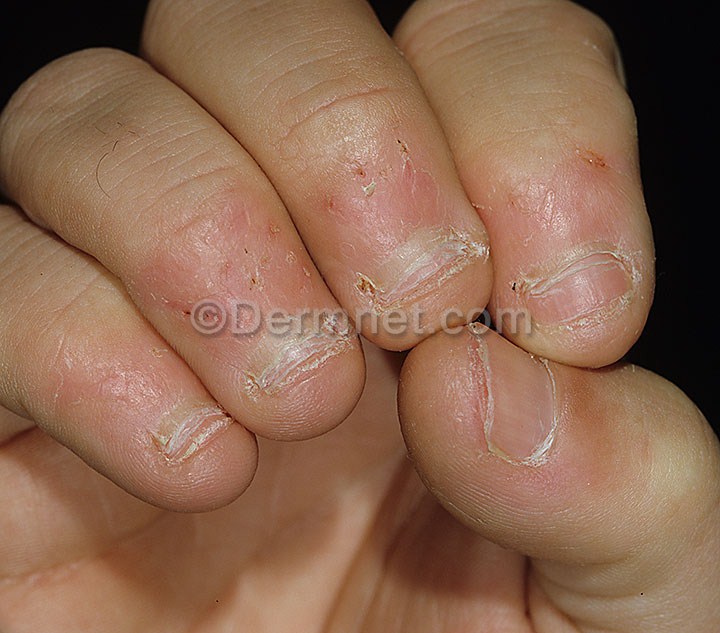
Disease: Nail Fungus and other Nail Disease